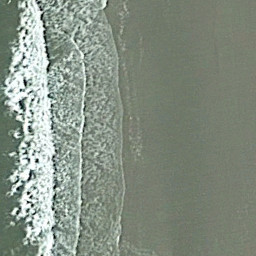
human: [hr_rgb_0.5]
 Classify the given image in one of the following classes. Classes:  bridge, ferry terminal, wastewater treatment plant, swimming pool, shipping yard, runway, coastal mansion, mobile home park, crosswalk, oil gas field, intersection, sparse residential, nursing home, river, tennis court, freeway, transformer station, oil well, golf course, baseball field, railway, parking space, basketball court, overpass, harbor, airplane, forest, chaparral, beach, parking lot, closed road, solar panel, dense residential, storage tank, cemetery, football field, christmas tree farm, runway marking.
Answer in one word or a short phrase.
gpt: beach